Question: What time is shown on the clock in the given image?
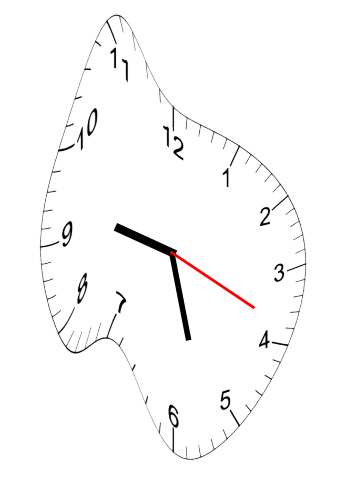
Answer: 09:27:19